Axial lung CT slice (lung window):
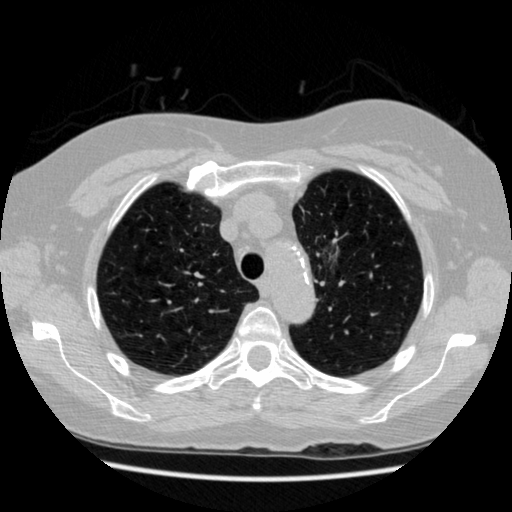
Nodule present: no